Question: I am trying to instantiate a prefab, a fireball, from a baddie, and at the time of instantiation pass the current player position to the fireball and use this to target the fireball at the player. The fireball translates/moves forward on its transform.forward vector. Thus the fireball should head from the baddie towards the player's position at the time the fireball was created.
What I am finding is that the direction is being set (via the 'transform.lookat()' function on the fireball), but it is almost always the wrong direction. It is not 90 or 180 off. How much it is off by depends on where the player is in respect to the baddie. The pattern is symmetrical around the z axis.

Assuming the baddie is at (0,0,0):
- - - -
These values move smoothly as the player moves through these angles. It only ever hits the player in one direction.
I have tried the following (some of these were probably not required):
- - - 'lookat'- - - 'player.transform.position - baddie.transform.position'- 'baddie.transform.position - player.transform.position'
These all yield the same results.
Here is my code.
Code to Instantiate the fireball from the baddie.
'''
public class Baddie : MonoBehaviour {
public GameObject fireballPrefab;
public GameObject playerGameObject;
public float countDownForFireball;
private float currentCountDownForFireball;
void Start () {
playerGameObject = GameObject.FindGameObjectWithTag("Player");
currentCountDownForFireball = 0;
}
void Update () {
if(currentCountDownForFireball <= 0)
{
GameObject newFireball = GameObject.Instantiate(fireballPrefab, transform.position, Quaternion.identity);
newFireball.GetComponent<Fireball>().SetTarget(playerGameObject.transform.position);
currentCountDownForFireball = countDownForFireball;
}
else
{
currentCountDownForFireball -= Time.deltaTime;
}
}
}
'''
Code on the fireball
'''
public class Fireball : MonoBehaviour {
private float moveSpeed;
private Vector3 target;
// Use this for initialization
void Start () {
moveSpeed = 15f;
}
// Update is called once per frame
void Update (){
transform.Translate(transform.forward * Time.deltaTime * moveSpeed);
}
public void SetTarget(Vector3 newTarget){
target = newTarget;
transform.LookAt(target);
}
}
'''
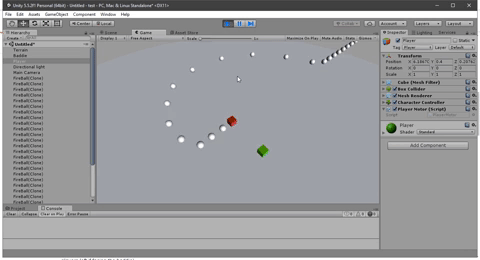
Answer: The error is in the usage of <URL>. Its secondary parameter is a 'Space' argument that defaults to 'Space.Self'. You want the space of your direction to match the space you're translating in so you want to pass in 'Space.World':
'''
// transform.forward is the transform's forward vector in "world space"
transform.Translate(transform.forward * Time.deltaTime * moveSpeed, Space.World);
'''
Alternatively, you can keep using the default 'Space.Self' with 'Vector3.forward' instead of 'transform.forward':
'''
// Vector3.forward is (0,0,1). In "self space" this is "forward"
transform.Translate(Vector3.forward * Time.deltaTime * moveSpeed); // Space.Self
'''